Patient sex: F
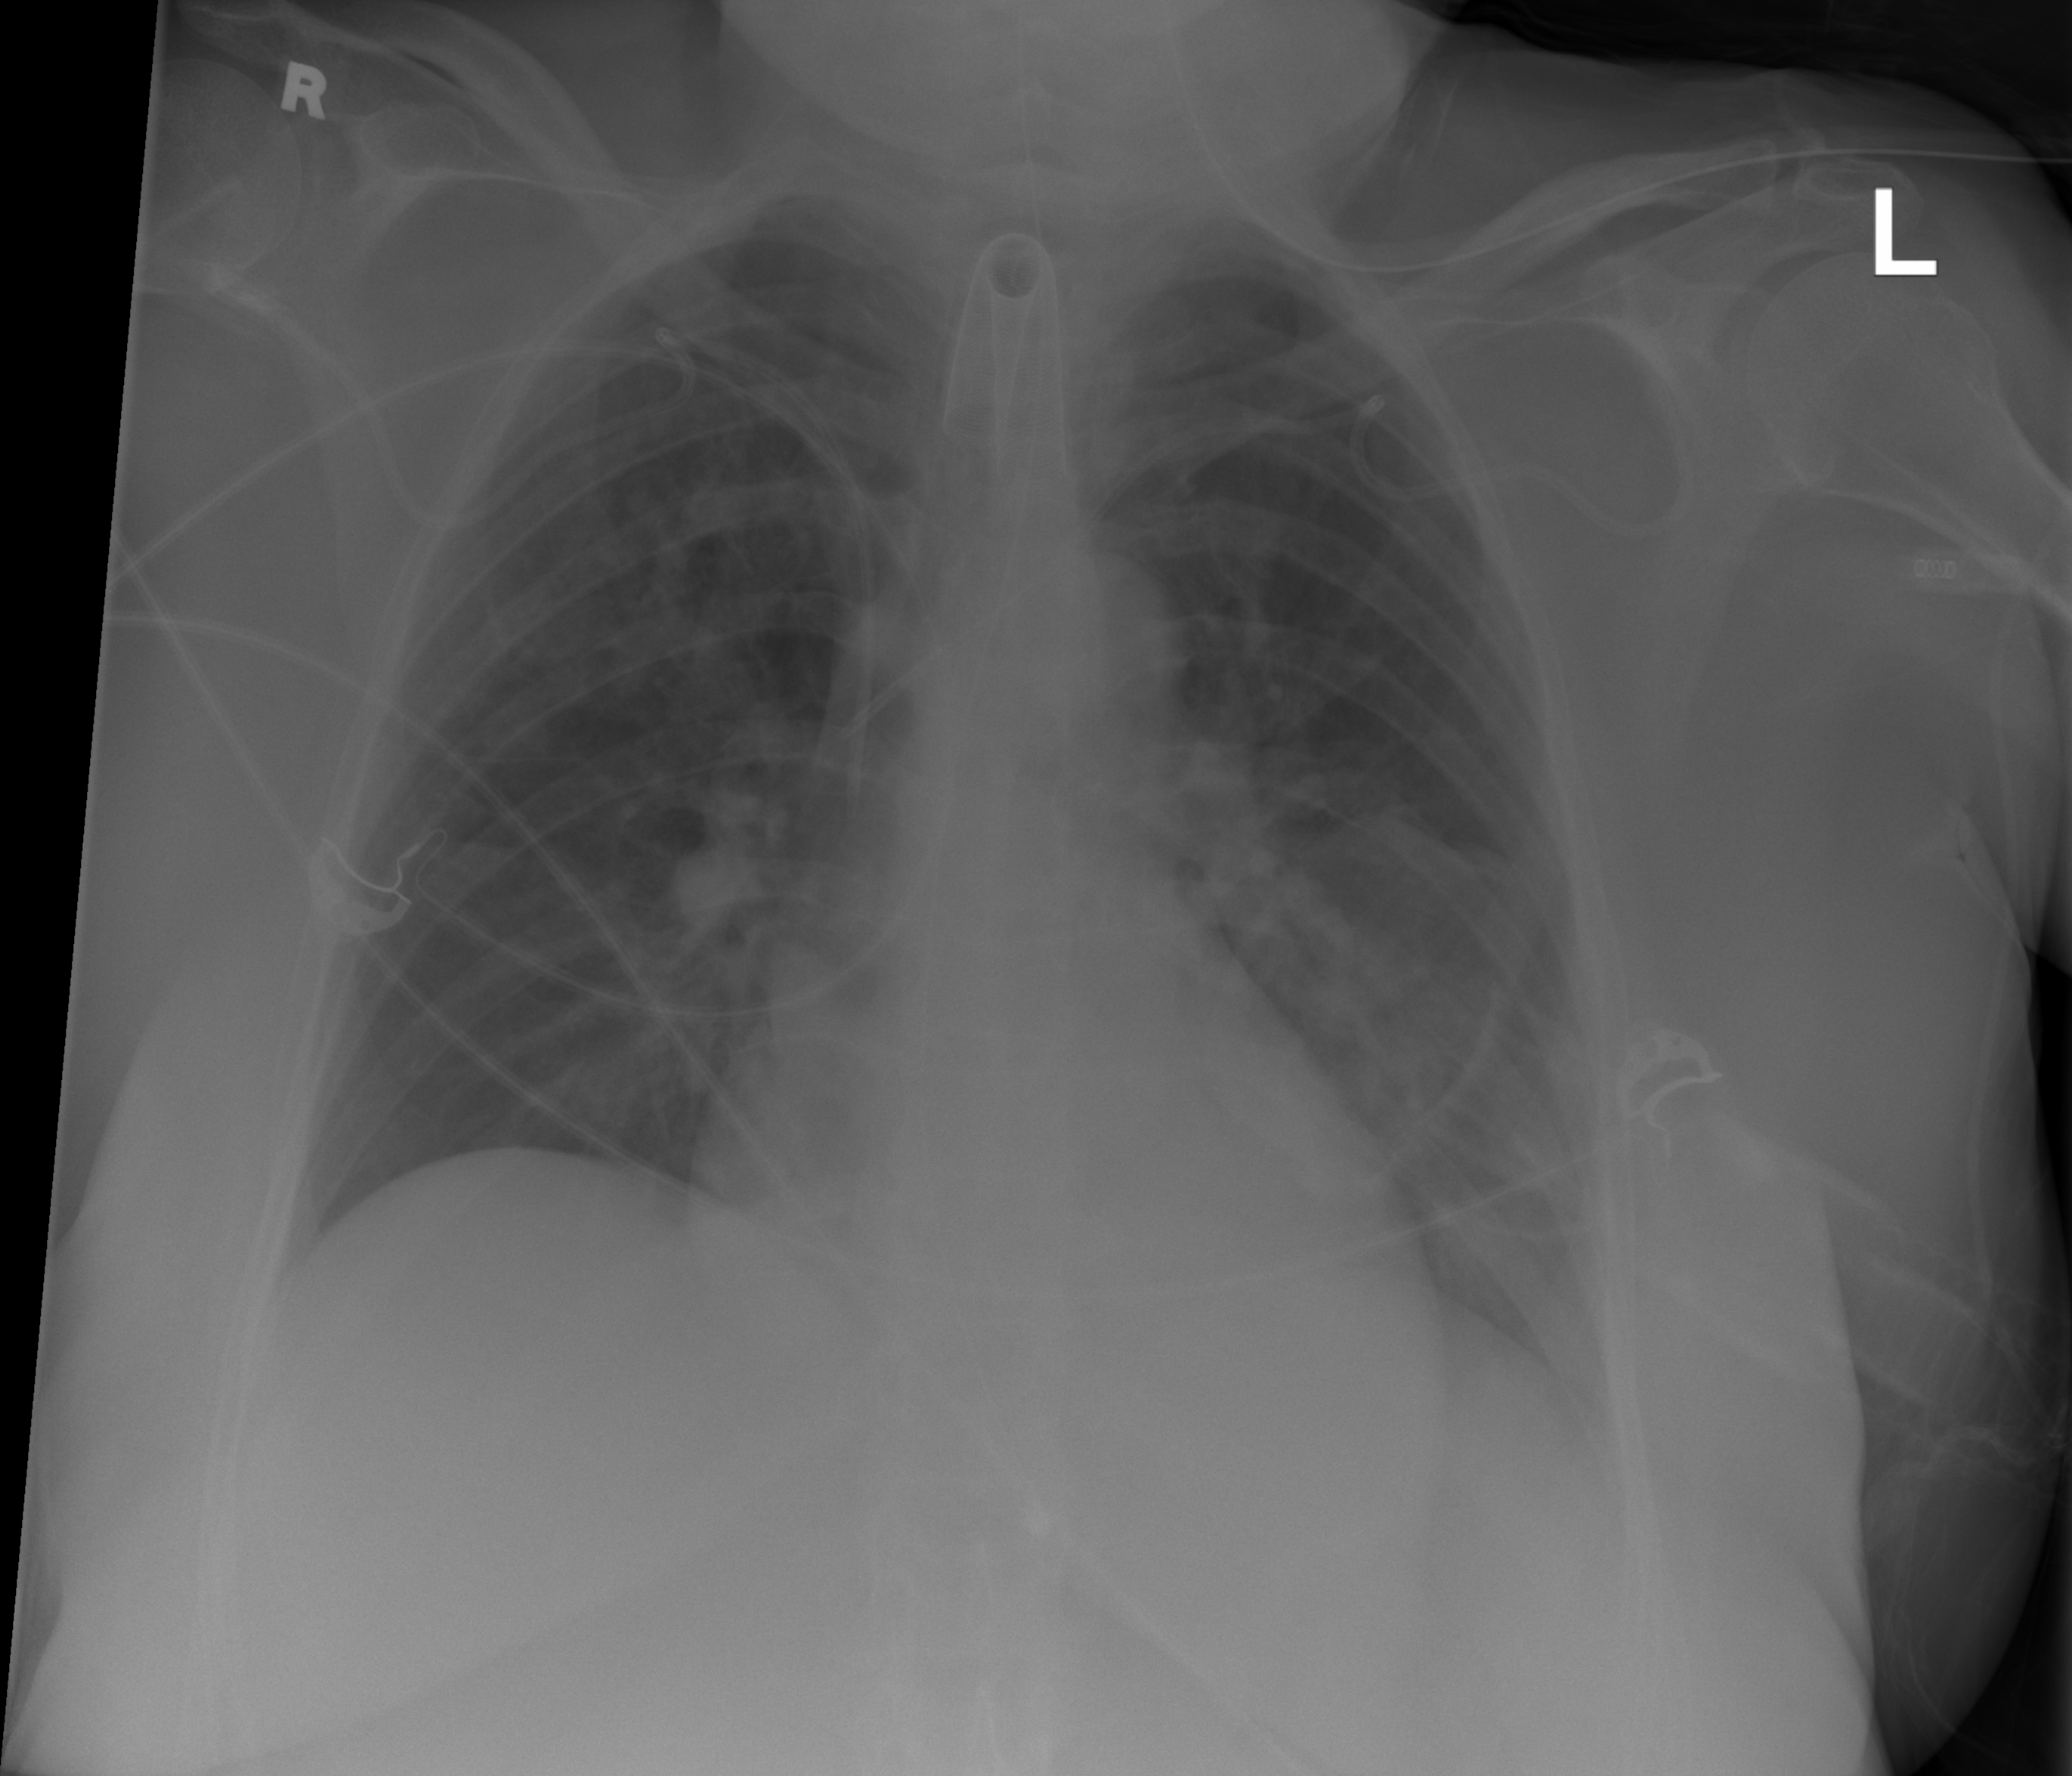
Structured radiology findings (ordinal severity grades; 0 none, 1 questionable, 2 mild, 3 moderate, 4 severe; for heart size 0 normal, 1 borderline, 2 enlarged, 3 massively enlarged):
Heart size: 0
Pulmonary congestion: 2
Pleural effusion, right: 0
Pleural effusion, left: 1
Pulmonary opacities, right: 3
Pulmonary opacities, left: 2
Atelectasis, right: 0
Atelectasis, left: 0